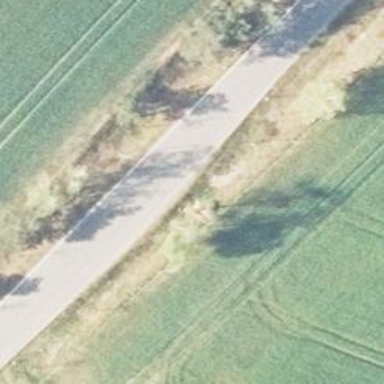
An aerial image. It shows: Passing place on the road.